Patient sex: F
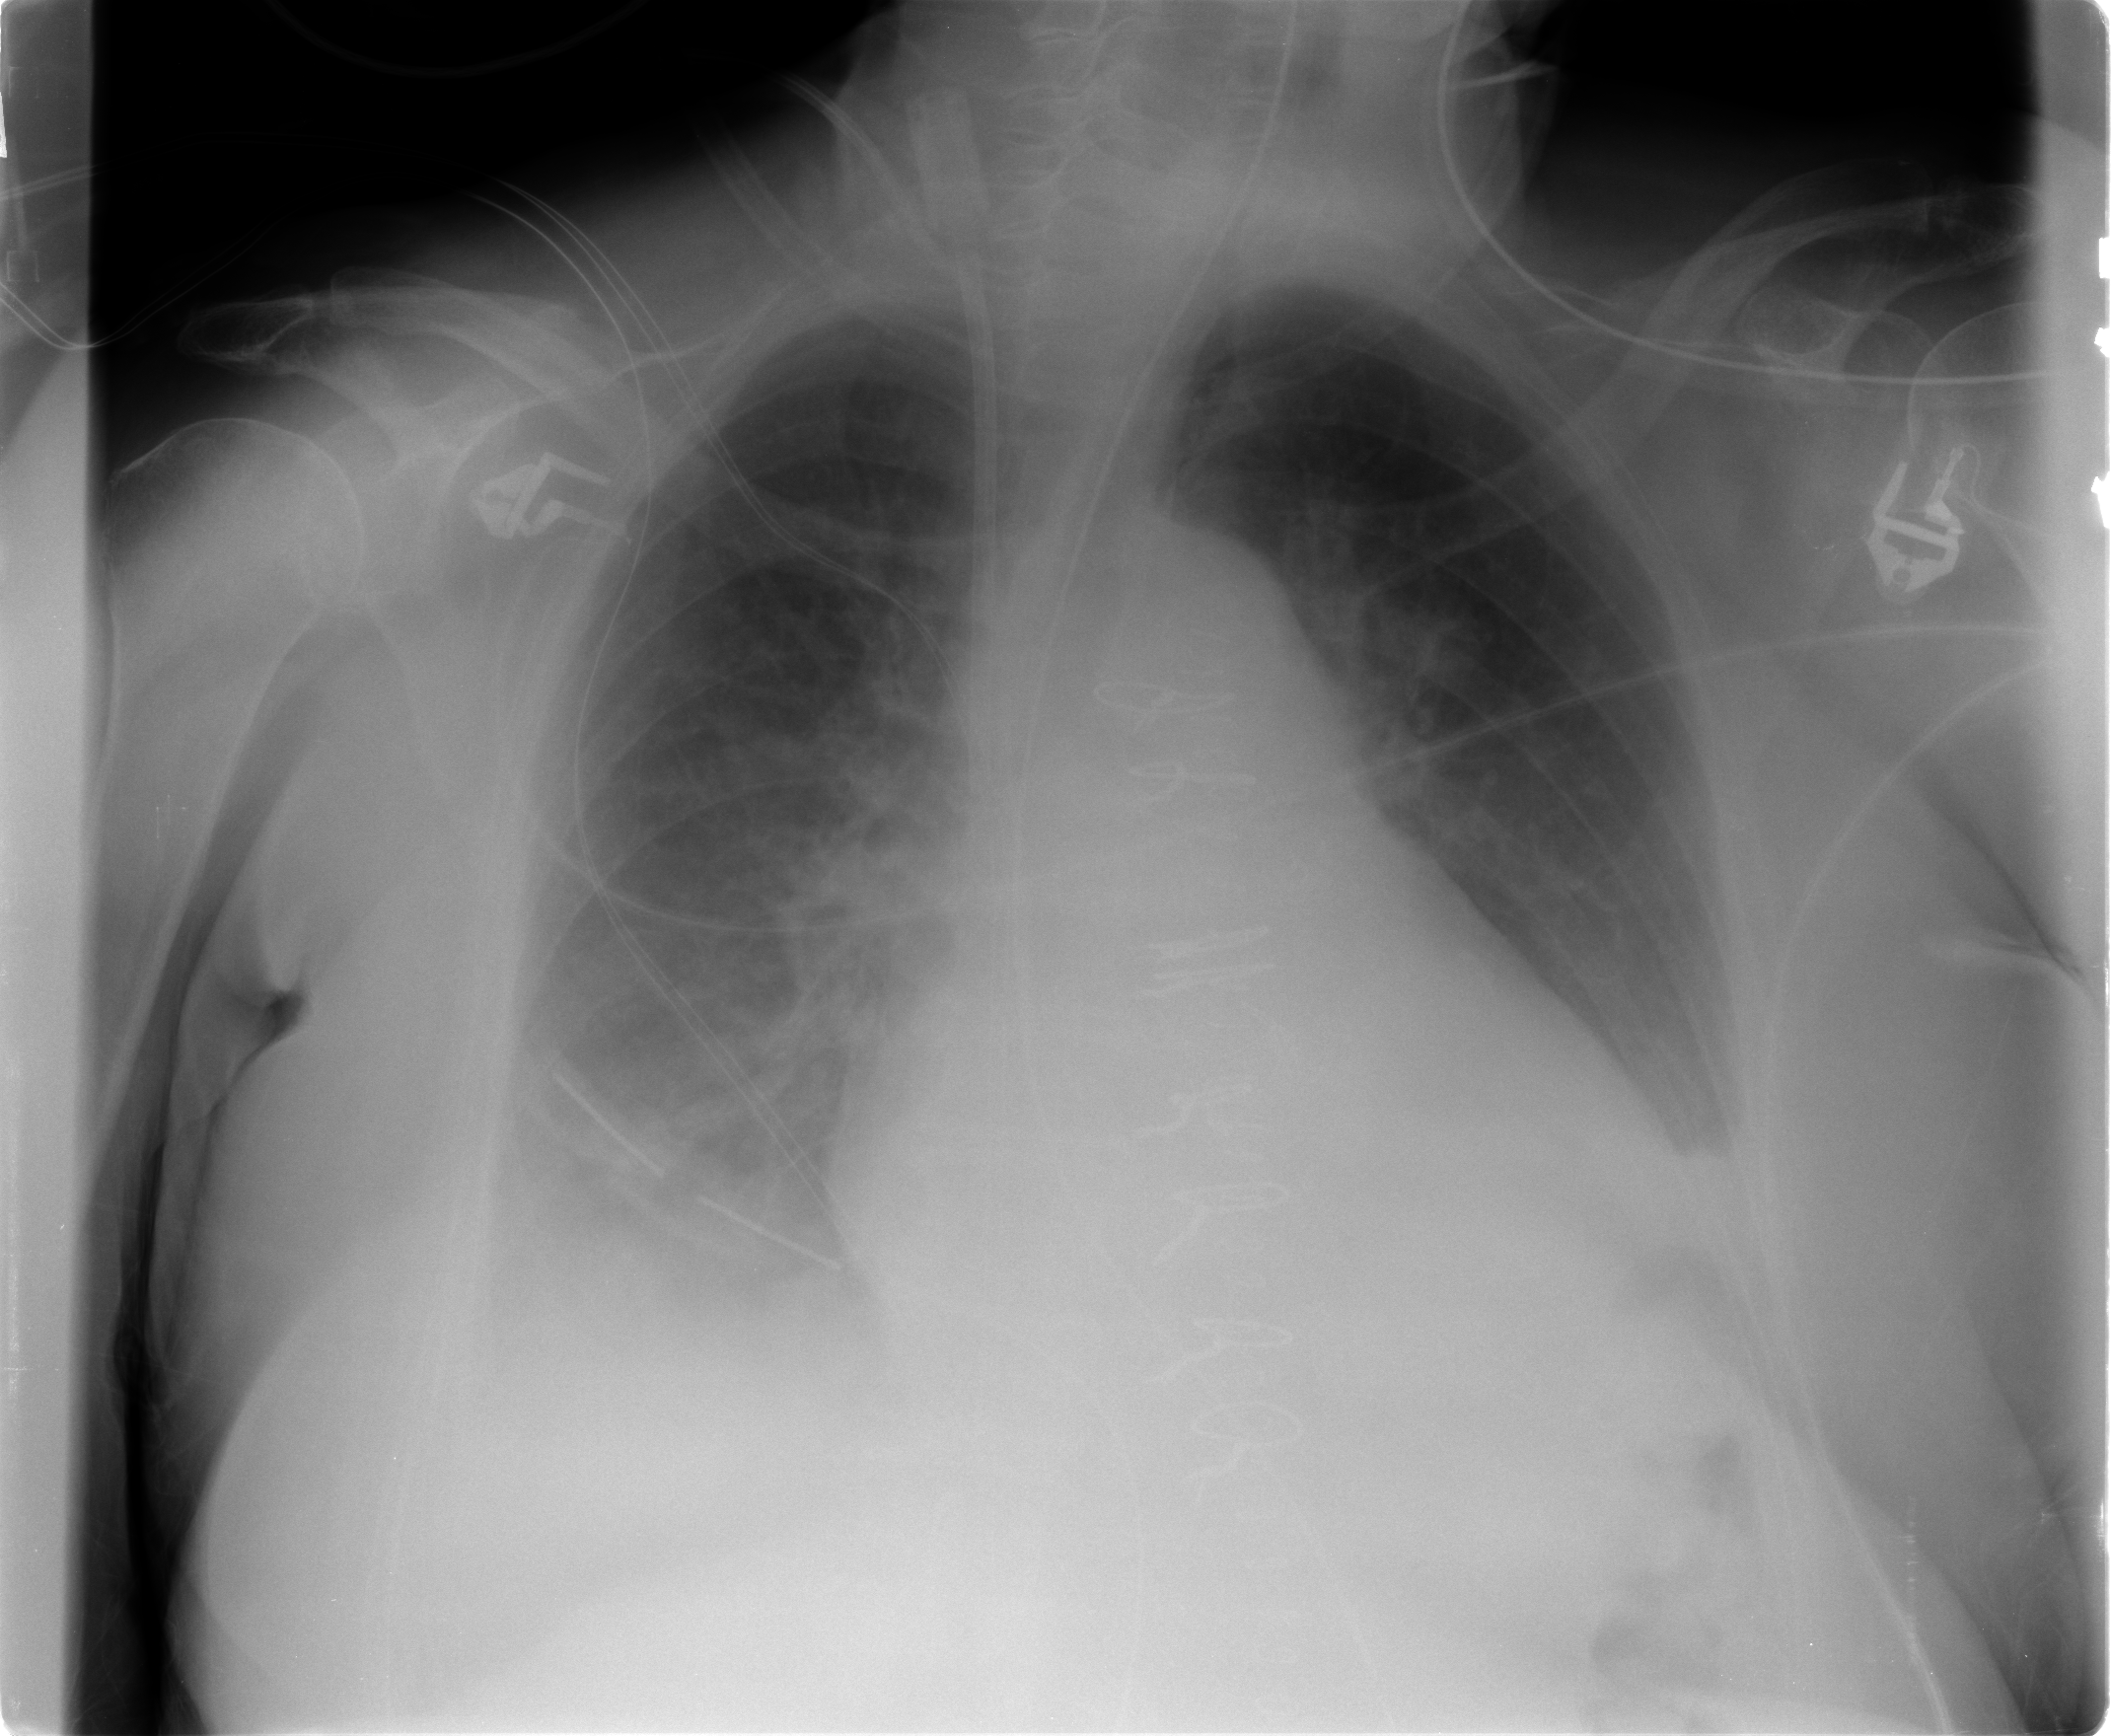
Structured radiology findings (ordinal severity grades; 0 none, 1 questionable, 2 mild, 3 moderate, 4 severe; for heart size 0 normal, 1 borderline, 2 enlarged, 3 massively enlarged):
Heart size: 2
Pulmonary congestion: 2
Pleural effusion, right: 2
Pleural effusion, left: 2
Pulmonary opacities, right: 0
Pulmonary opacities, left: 0
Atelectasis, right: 2
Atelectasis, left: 2